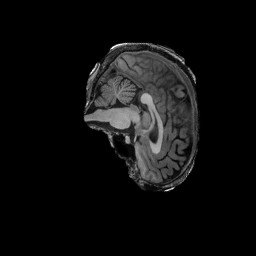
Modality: T1w
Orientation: sagittal
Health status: ill
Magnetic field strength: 3 T